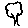
Label: tree